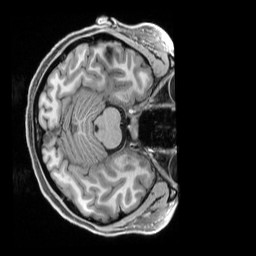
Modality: T1w
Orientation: axial
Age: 24
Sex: female
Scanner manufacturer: siemens
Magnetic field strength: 3 T
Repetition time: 2.5 s
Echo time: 0.00296 s